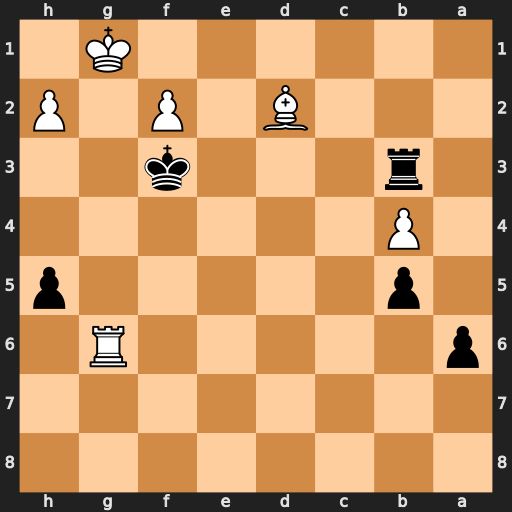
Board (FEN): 8/8/p5R1/1p5p/1P6/1r3k2/3B1P1P/6K1
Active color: b
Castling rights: -
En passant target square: -
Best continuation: Rb1+ Be1 Rxe1#